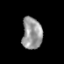
Tissue: prostate
Cell type: T cells
Senescence score: 0.3392
Nuclear area (px): 626
Mean DAPI intensity: 151.904